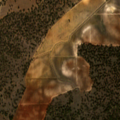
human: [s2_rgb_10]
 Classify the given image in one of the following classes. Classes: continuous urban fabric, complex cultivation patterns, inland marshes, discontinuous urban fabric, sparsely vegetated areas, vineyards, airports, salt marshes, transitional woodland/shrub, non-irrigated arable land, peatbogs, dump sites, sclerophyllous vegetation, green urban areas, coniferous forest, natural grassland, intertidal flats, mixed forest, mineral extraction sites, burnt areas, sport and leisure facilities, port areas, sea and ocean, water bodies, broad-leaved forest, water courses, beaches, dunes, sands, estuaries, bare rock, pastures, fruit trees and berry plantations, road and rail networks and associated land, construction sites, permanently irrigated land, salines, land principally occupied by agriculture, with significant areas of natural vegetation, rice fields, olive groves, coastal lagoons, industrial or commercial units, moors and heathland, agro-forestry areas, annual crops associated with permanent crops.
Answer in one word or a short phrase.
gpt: non-irrigated arable land, olive groves, agro-forestry areas